Field crop: maize
Growth stage: 2
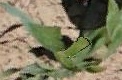
Species: maize